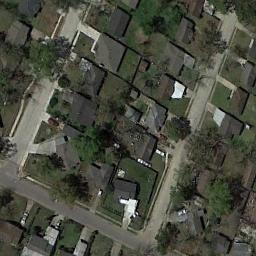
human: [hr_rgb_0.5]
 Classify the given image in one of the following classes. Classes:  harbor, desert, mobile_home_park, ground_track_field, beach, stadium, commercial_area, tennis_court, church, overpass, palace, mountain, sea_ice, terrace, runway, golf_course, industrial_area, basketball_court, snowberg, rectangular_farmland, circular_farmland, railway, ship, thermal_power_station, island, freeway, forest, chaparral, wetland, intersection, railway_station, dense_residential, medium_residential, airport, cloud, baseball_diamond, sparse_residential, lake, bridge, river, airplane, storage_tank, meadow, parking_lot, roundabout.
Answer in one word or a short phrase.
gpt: medium_residential